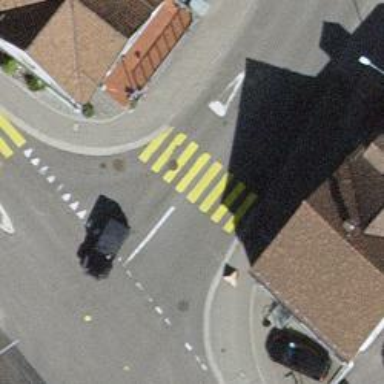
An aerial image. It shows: Marked crossing on footway.